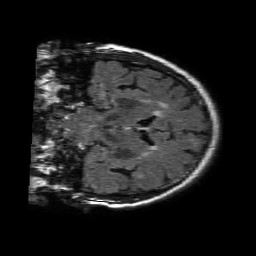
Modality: FLAIR
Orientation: coronal
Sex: female
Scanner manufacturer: philips
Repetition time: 11 s
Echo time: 0.125 s